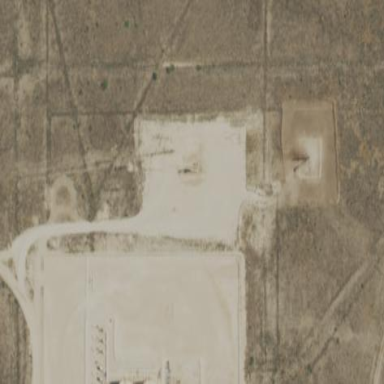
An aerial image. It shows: Wellsite surrounded by sand.